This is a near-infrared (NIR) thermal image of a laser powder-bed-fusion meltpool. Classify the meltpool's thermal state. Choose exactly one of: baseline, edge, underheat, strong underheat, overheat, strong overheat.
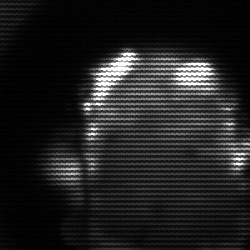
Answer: baseline